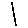
Label: line